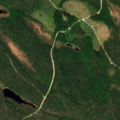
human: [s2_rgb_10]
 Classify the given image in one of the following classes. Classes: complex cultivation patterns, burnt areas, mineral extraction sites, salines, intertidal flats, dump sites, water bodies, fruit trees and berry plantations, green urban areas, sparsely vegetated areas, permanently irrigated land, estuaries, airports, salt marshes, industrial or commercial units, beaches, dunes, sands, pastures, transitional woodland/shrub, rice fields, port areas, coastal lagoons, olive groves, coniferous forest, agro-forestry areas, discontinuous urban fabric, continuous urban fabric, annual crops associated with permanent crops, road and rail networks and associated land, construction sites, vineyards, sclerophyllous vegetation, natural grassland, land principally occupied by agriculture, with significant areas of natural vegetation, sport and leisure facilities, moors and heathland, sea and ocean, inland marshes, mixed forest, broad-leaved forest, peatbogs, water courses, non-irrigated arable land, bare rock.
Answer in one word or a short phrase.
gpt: coniferous forest, mixed forest, transitional woodland/shrub